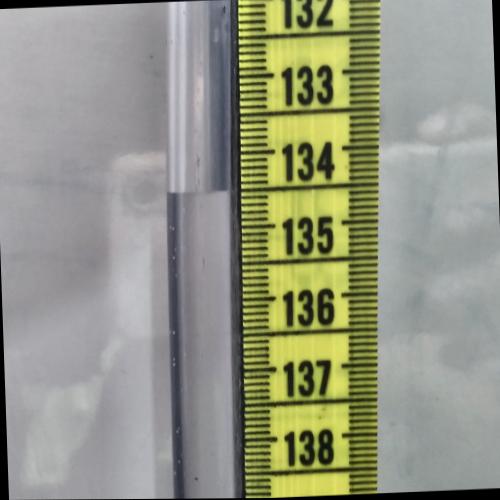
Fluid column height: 134.5 cm